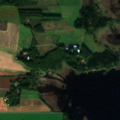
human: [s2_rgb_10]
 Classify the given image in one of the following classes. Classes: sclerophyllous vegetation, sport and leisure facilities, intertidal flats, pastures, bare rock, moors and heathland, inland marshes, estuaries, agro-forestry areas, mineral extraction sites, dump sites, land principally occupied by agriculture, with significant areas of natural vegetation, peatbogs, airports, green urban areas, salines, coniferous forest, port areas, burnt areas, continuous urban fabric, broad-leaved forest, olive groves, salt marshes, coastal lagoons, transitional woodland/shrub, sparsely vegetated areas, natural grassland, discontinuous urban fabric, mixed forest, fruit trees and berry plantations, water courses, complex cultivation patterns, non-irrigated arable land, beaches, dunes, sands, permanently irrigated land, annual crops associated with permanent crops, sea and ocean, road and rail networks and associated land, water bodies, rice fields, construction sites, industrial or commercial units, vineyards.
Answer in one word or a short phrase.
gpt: non-irrigated arable land, mixed forest, inland marshes, water bodies